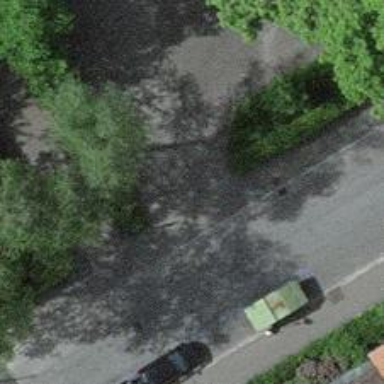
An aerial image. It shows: Bollard barrier.